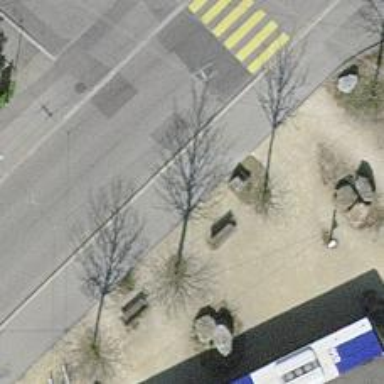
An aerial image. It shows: Asphalt sidewalk.